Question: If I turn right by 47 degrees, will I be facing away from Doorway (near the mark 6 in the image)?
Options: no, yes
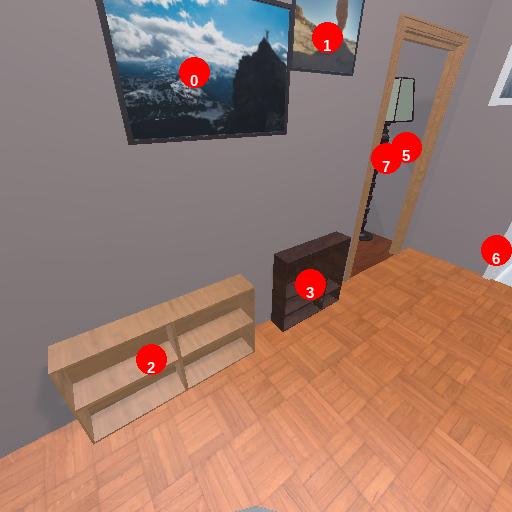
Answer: no